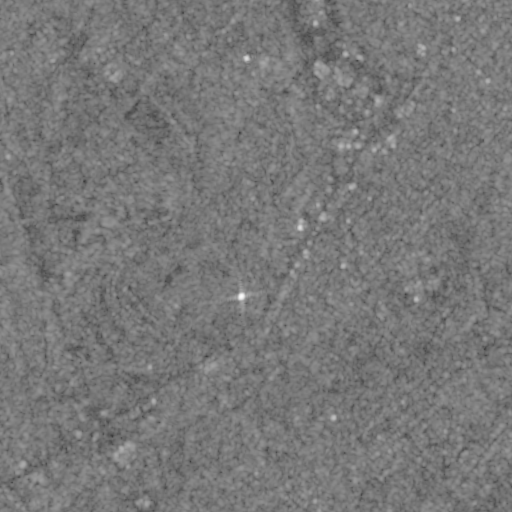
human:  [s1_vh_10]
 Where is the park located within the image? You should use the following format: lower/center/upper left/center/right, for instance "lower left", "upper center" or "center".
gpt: The park is located in the right of the image.
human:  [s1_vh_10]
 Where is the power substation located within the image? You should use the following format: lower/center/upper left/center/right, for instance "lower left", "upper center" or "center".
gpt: The power substation is located in the lower left of the image.
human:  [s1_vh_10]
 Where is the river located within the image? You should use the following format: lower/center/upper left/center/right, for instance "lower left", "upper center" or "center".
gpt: The river is located in the right of the image.
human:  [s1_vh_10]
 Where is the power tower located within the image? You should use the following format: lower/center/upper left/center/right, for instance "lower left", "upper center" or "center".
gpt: There is no power tower in the image.

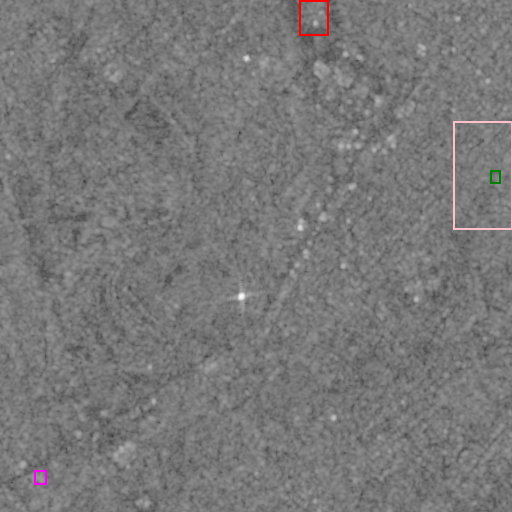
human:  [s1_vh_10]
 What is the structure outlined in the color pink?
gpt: The structure outlined in pink is a park.
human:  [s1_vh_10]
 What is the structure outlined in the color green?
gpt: The structure outlined in green is a parking lot.
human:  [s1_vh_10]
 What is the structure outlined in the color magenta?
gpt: The structure outlined in magenta is a power substation.
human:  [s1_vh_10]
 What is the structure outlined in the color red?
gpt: The structure outlined in red is a building.
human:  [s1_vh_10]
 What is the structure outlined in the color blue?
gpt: There is no blue outline.